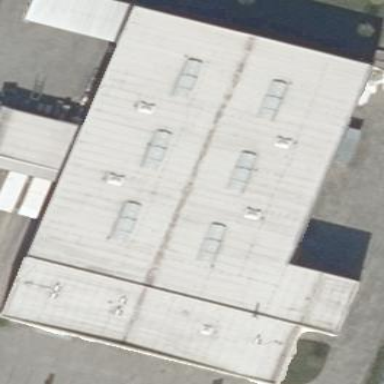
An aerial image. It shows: Building with flat grey roof.